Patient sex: M
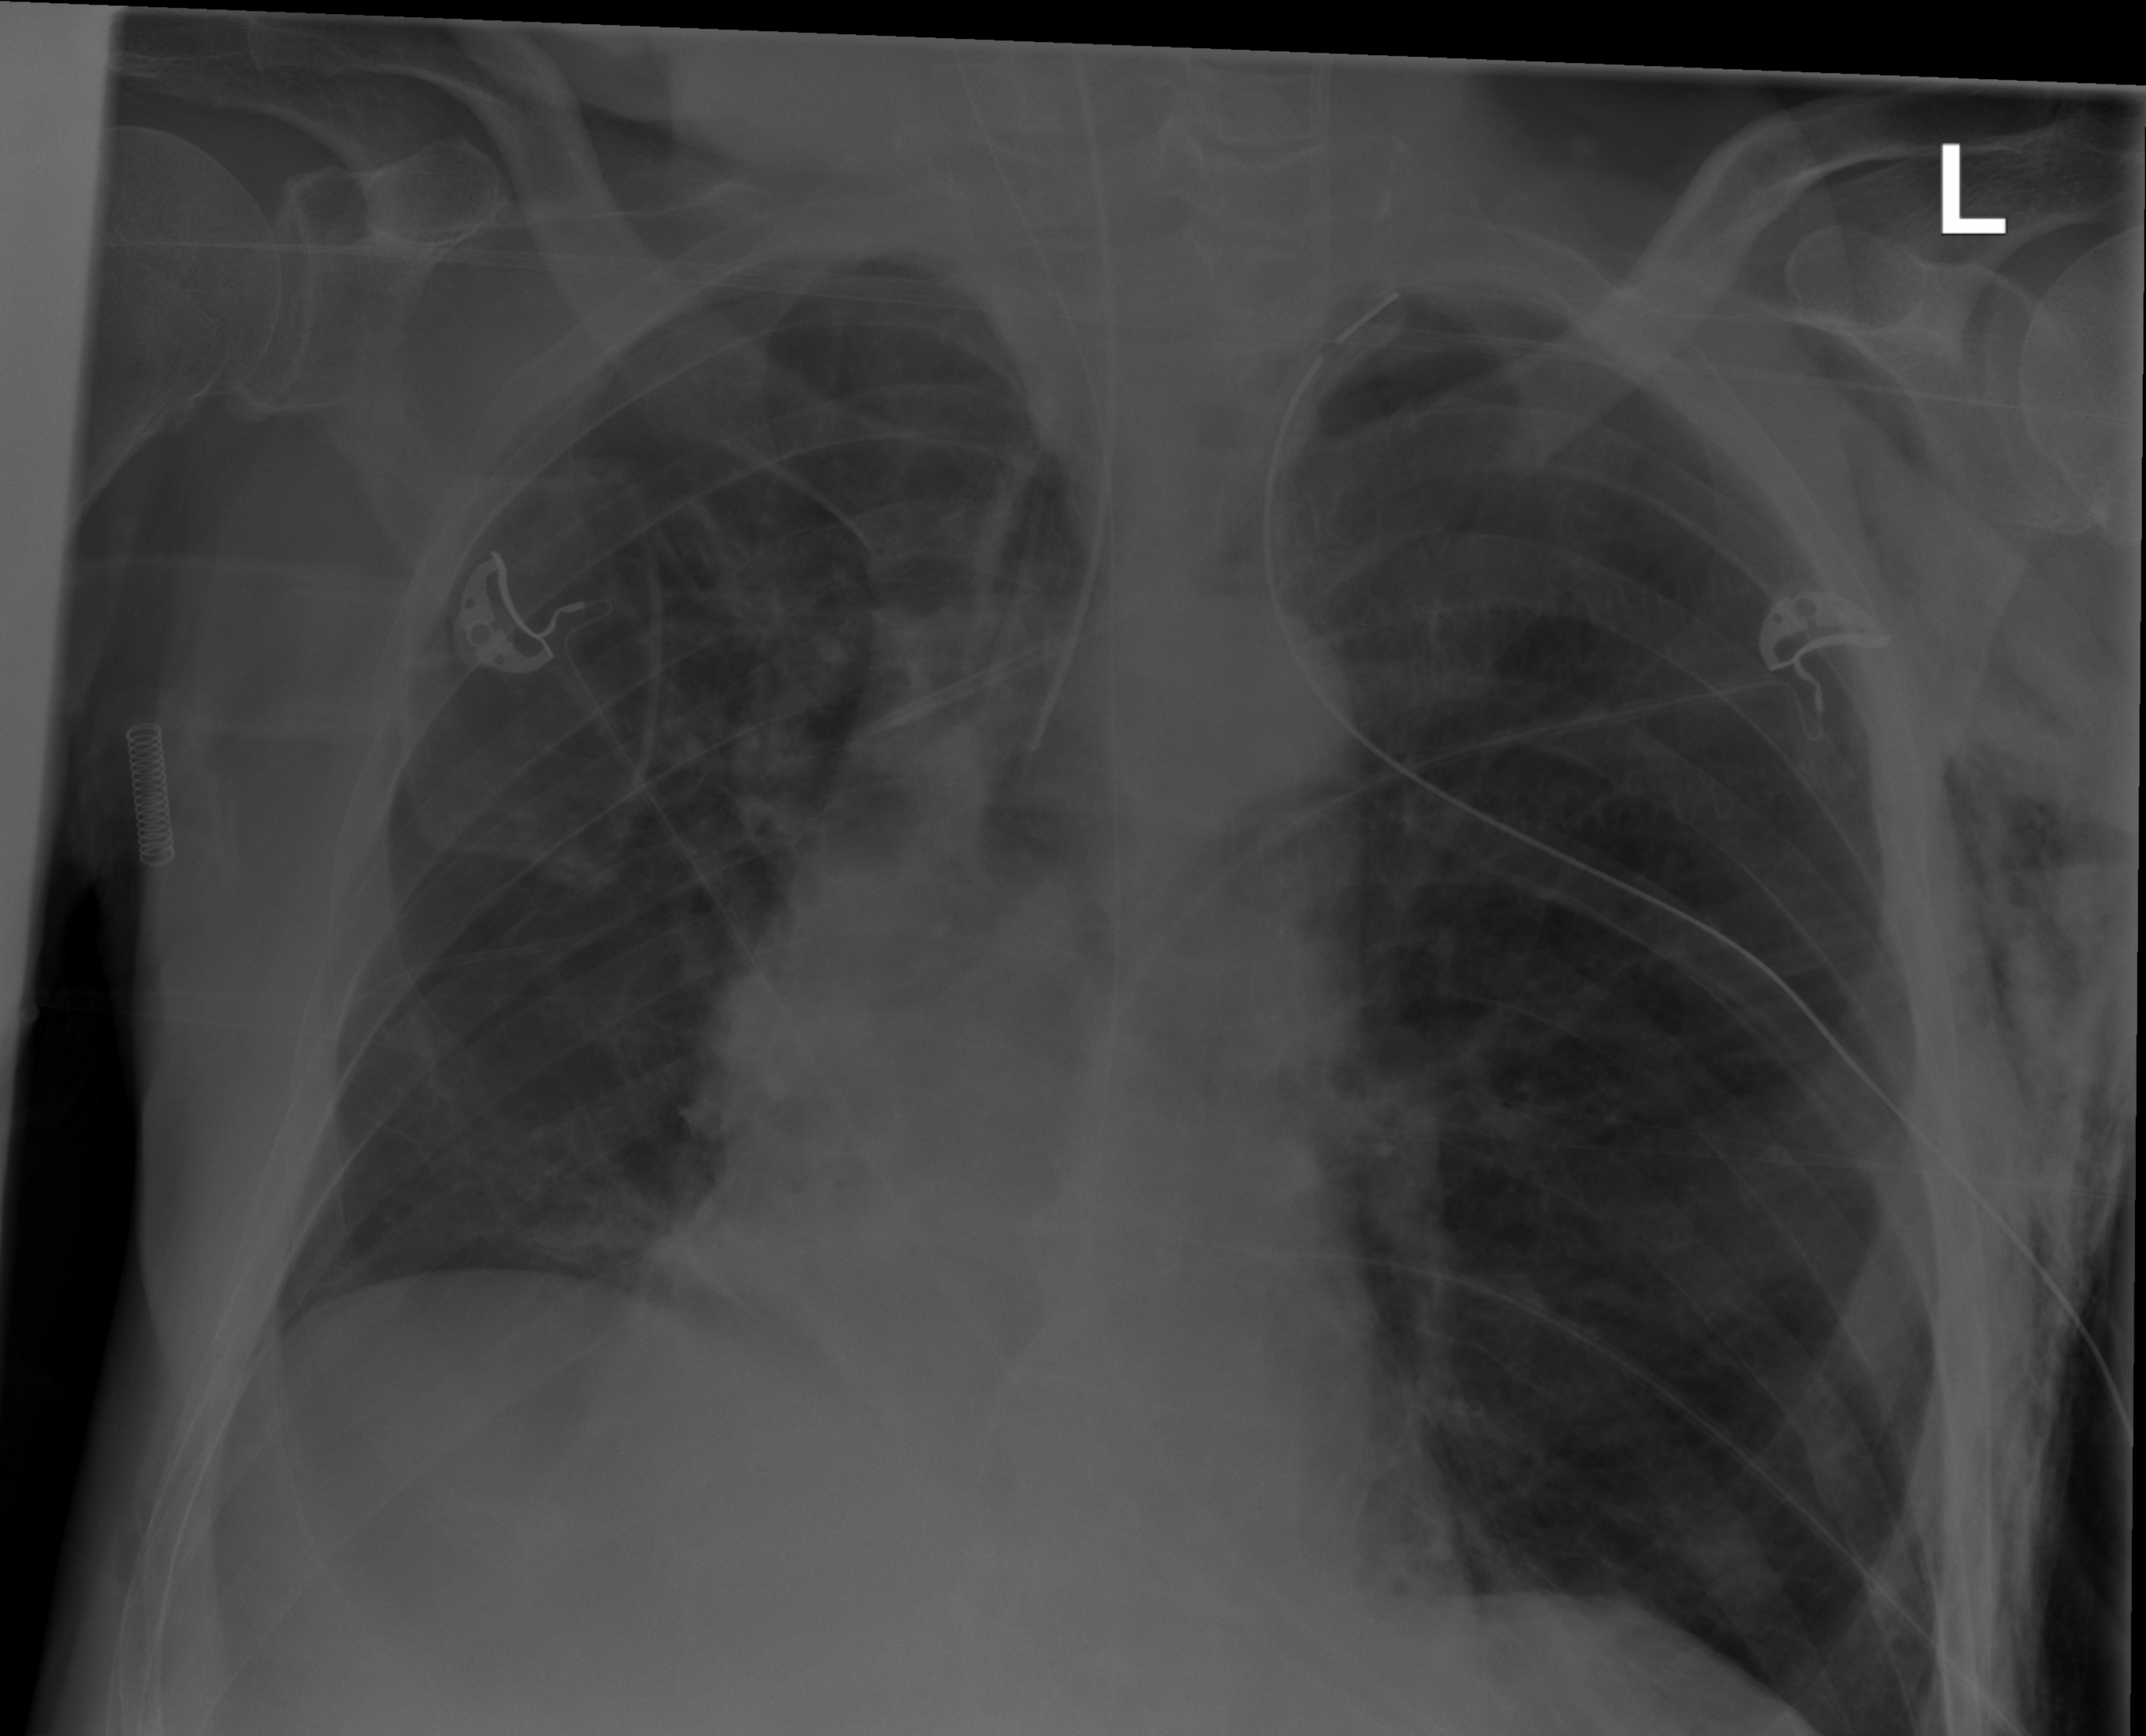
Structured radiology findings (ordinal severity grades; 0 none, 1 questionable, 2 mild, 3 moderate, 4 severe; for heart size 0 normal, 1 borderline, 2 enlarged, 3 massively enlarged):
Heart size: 0
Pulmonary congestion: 2
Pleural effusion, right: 1
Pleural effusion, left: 2
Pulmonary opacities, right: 0
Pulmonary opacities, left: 0
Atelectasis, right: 2
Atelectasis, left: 2